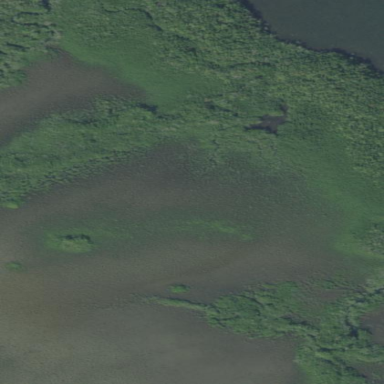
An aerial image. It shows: Wetland area dominated by mangroves.